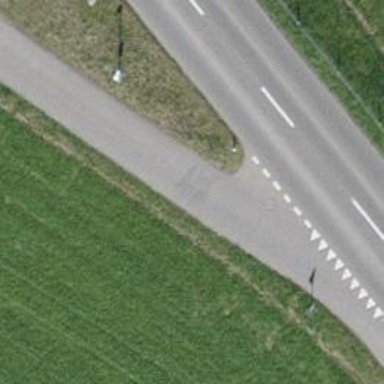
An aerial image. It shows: Cycleway.